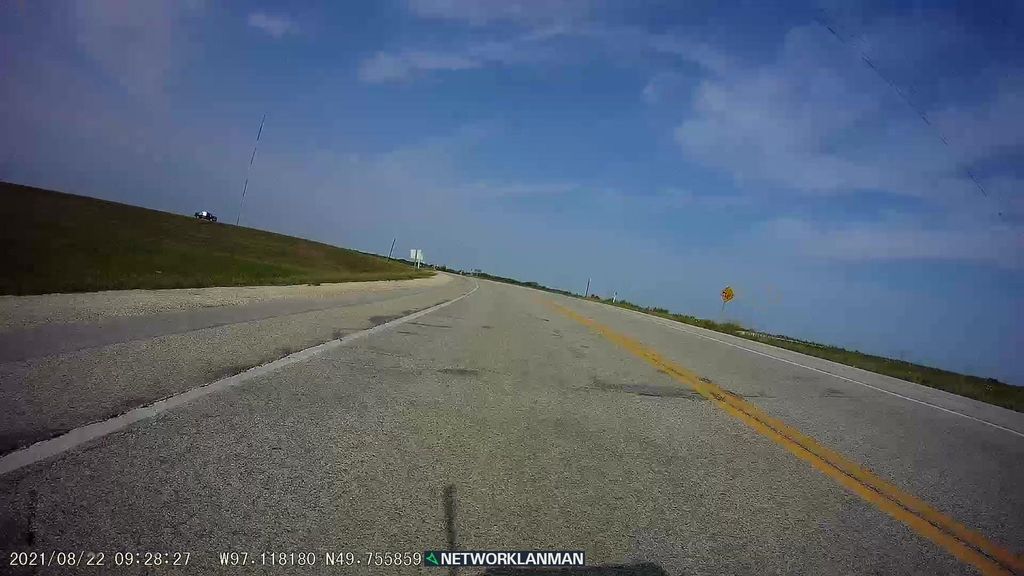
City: winnipeg